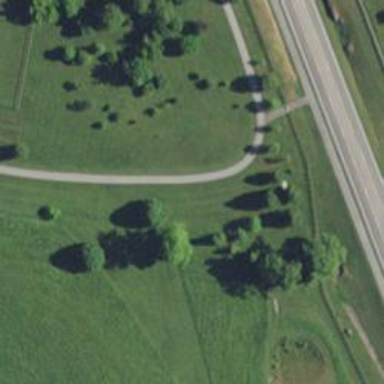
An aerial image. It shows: Disc golf basket.